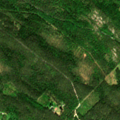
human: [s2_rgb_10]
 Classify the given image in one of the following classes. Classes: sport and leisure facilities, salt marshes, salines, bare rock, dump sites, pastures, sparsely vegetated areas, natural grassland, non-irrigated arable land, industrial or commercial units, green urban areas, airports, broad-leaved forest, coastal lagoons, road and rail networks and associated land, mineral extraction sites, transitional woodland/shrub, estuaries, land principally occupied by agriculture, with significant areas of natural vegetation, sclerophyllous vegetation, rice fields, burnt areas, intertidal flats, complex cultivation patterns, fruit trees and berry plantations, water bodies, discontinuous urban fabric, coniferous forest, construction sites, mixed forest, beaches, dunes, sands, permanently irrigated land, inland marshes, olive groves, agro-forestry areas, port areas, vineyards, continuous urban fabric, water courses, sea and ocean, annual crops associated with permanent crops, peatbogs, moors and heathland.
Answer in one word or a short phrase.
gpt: coniferous forest, mixed forest